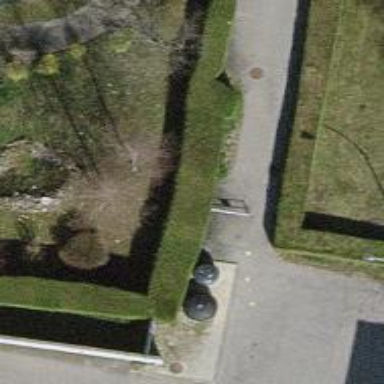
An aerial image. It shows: Gate.